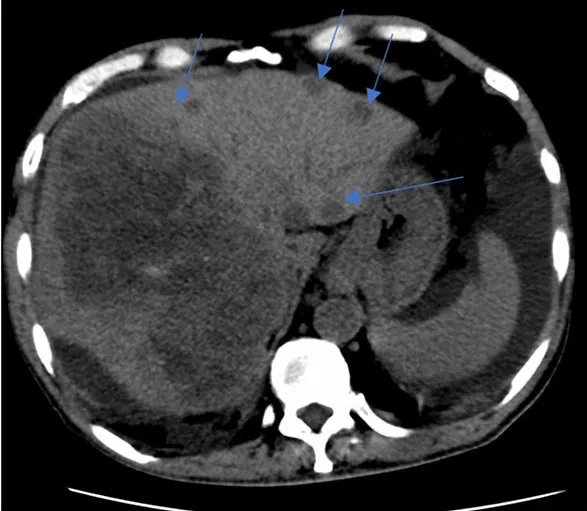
CT liver 4 phase. Key images of two scans of the same patient, at the same slice taken 3 weeks apart. Subsequent CT shows enlarging right liver mass with multiple new left liver lobe lesions (multiple blue arrows).
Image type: radiology (ct)